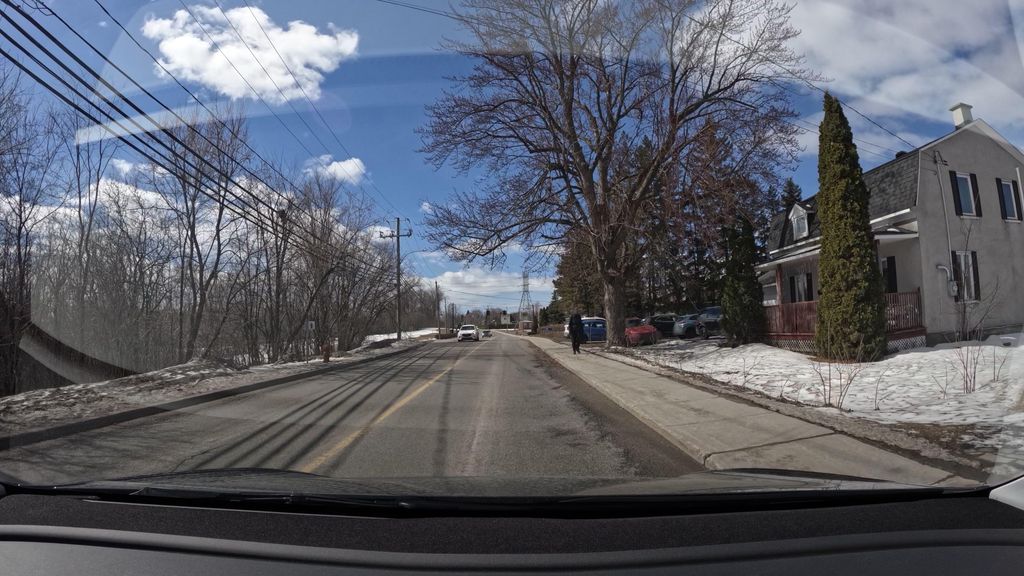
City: montreal